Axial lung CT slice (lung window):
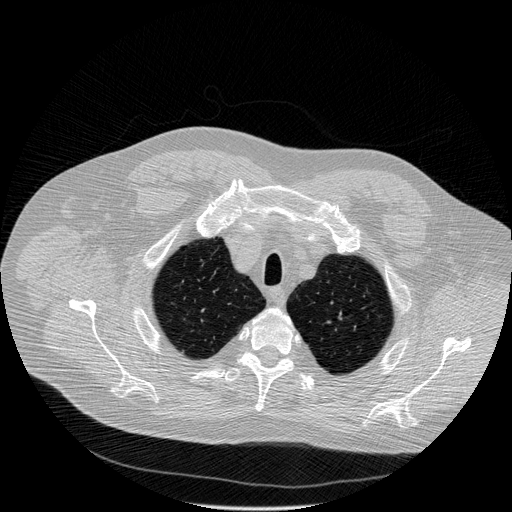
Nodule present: no